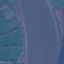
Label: River